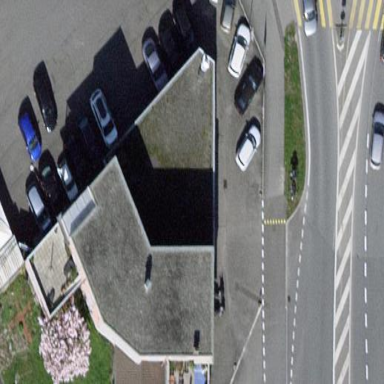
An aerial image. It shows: Building that houses car repair shop.